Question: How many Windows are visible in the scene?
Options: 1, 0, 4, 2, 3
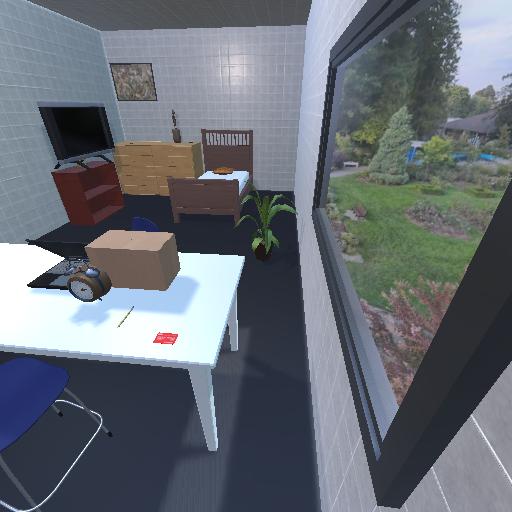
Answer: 1